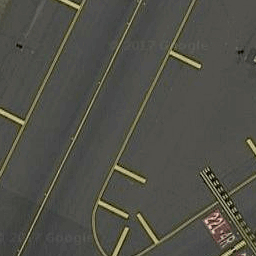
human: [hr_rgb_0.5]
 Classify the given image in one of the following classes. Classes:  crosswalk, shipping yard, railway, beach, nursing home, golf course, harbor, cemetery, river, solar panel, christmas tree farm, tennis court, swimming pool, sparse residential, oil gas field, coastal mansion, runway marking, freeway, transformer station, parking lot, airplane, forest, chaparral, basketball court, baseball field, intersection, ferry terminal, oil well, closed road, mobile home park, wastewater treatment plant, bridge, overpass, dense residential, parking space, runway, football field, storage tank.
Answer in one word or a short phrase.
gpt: runway marking